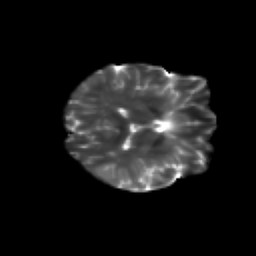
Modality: T2w
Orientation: axial
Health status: healthy
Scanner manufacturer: siemens
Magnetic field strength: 3 T
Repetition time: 10 s
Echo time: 0.092 s